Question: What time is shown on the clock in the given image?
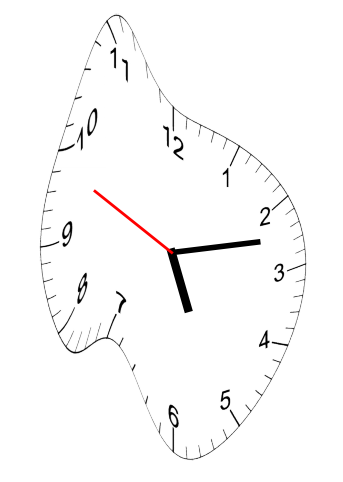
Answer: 05:12:49